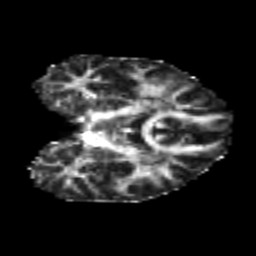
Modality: FA
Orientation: coronal
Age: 25
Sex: female
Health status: healthy
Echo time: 0.074 s